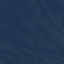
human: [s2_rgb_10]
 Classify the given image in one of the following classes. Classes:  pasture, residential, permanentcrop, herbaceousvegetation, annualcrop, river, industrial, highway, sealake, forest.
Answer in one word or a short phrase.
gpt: SeaLake